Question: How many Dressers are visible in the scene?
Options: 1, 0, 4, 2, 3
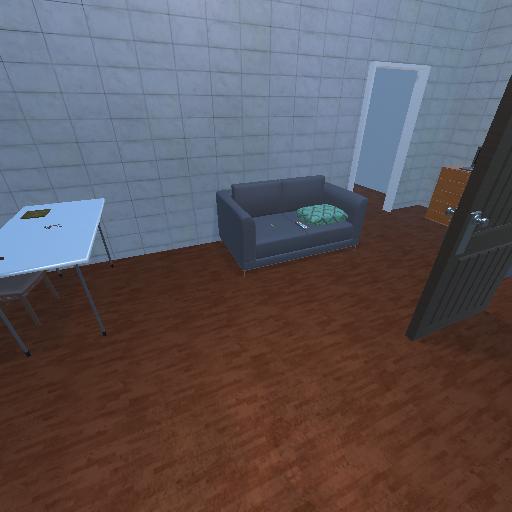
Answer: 1